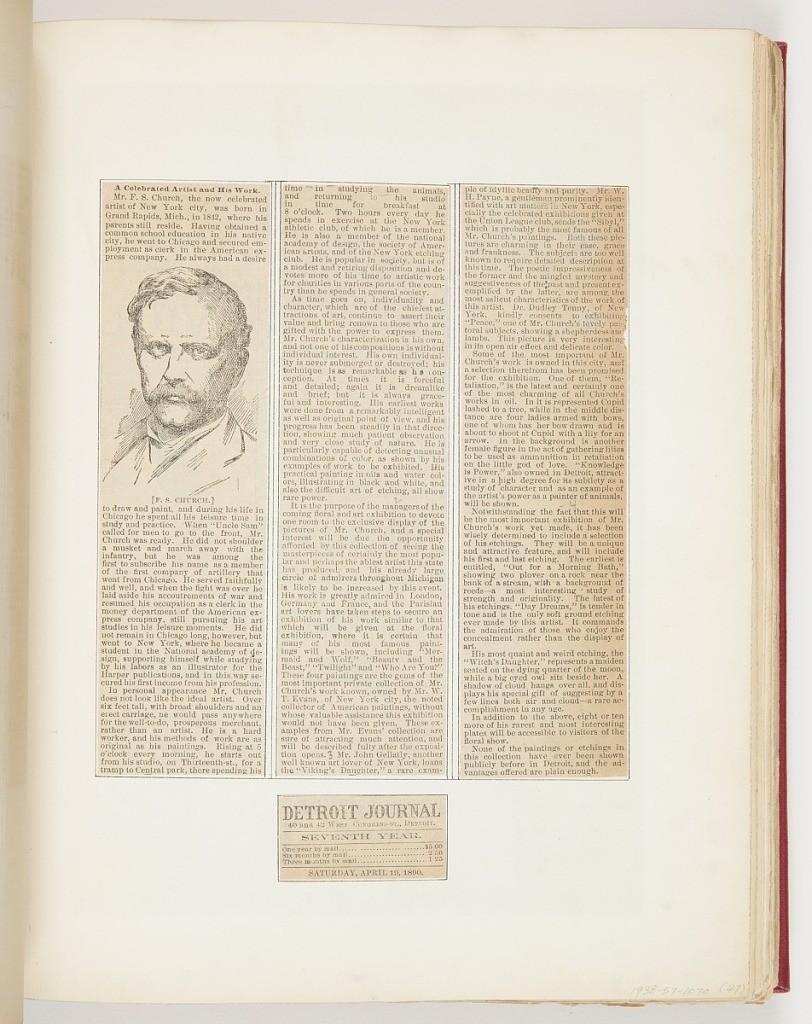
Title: A Celebrated Artist and His Work
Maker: Frederick Stuart Church, American, 1842–1924
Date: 1890
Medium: Printed on black ink on paper
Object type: Ephemera
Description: Article clipping from The Detroit Journal on Frederick Stuart Church